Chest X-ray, AP view. Patient: 10 years old, sex M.
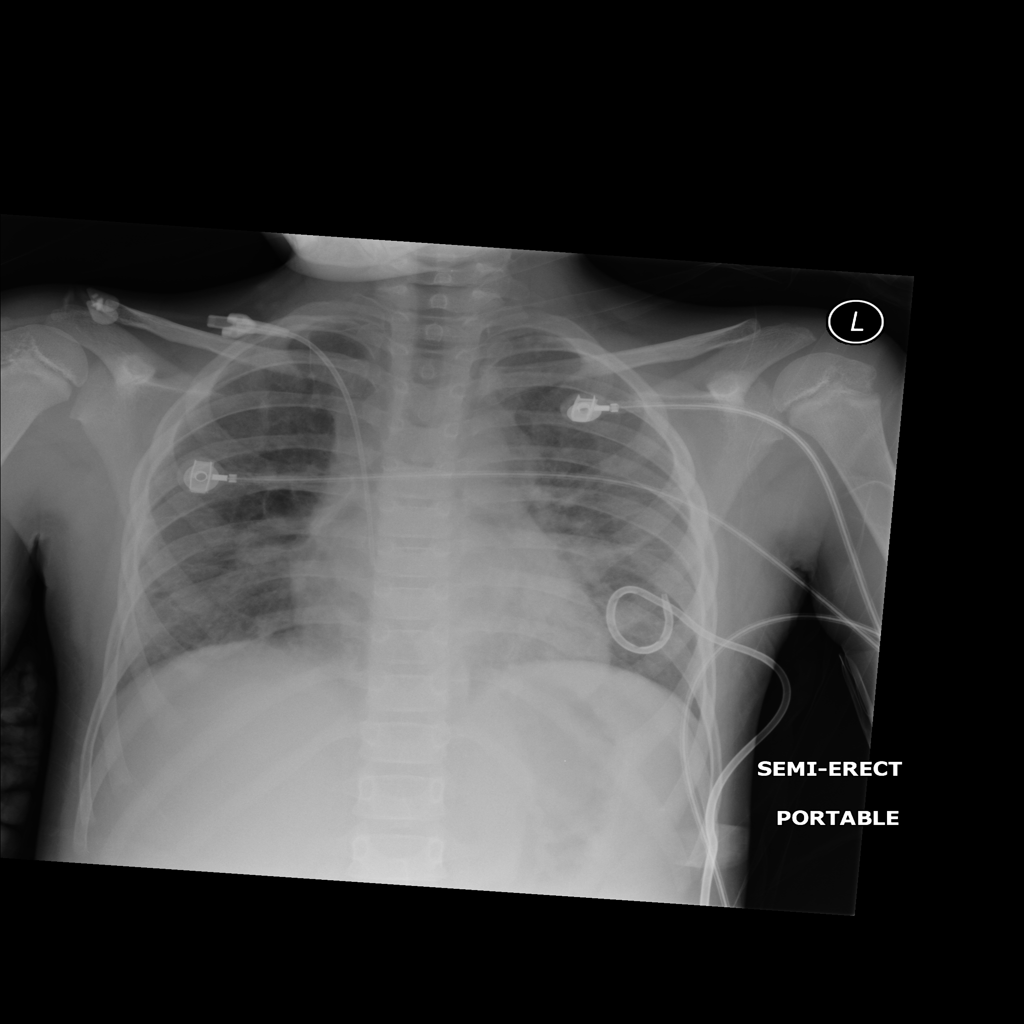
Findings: No Finding